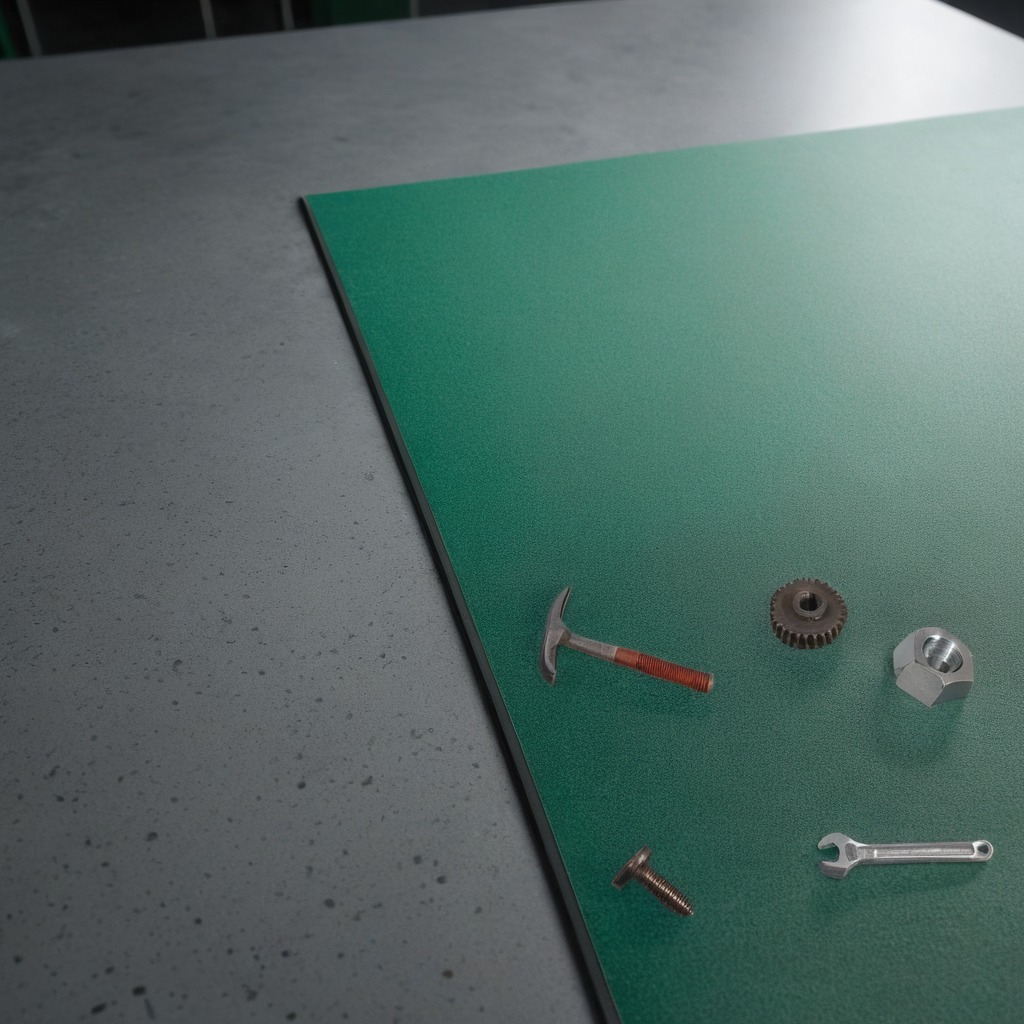
A gear with teeth is lying on the tabletop.